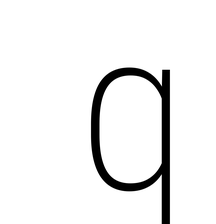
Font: Roboto_Condensed_ExtraLight